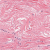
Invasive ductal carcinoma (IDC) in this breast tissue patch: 0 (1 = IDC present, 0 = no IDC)